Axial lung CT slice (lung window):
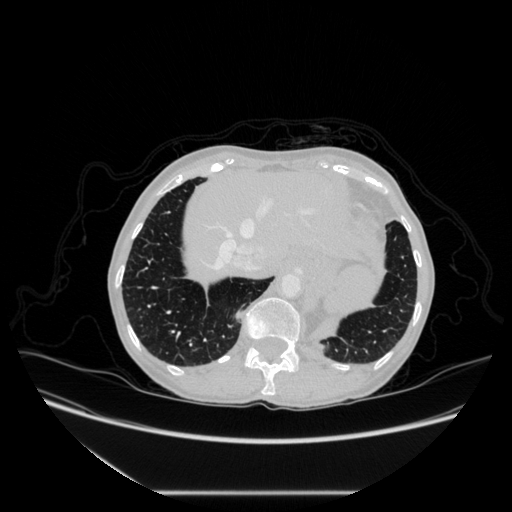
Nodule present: no